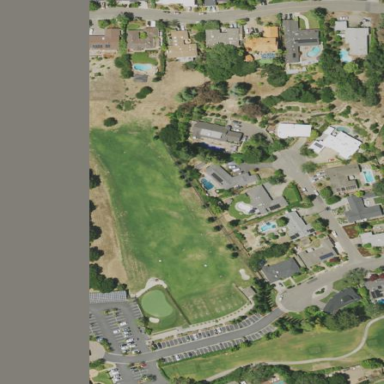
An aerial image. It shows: Grassy area used as driving range for golf.